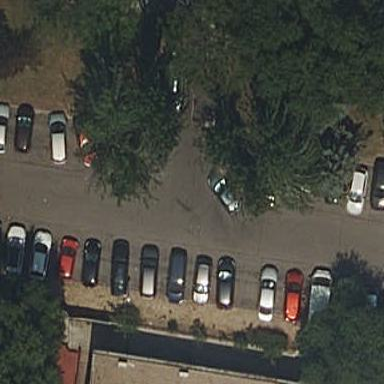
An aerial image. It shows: Parking area with surface.